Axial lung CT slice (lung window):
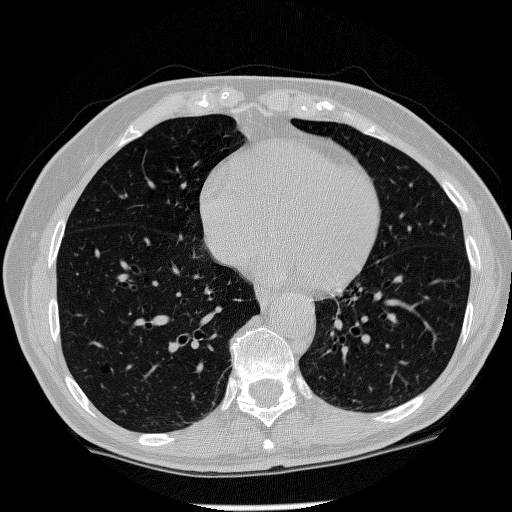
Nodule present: no